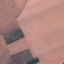
Land use / land cover class: AnnualCrop